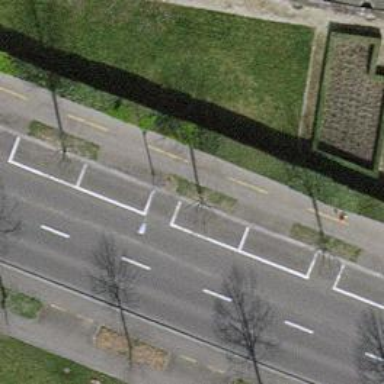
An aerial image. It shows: Avenue lined with trees.